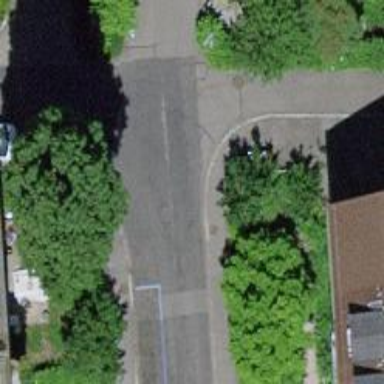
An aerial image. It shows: Kerb barrier.